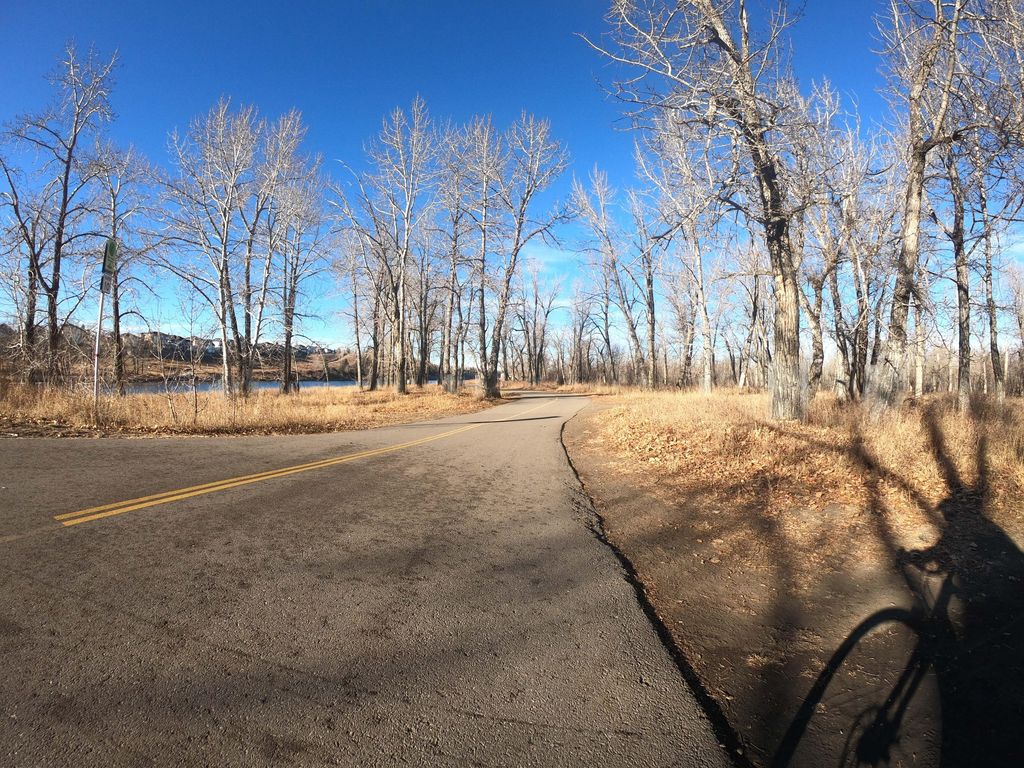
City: calgary